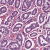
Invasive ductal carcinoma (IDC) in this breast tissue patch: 1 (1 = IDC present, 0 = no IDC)